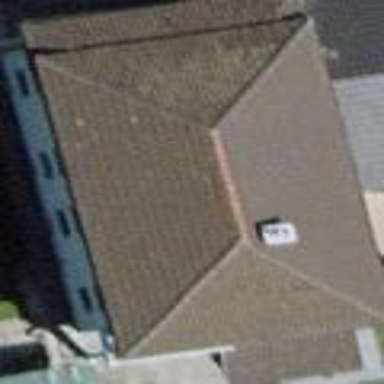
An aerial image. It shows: Hipped roof on apartment building.